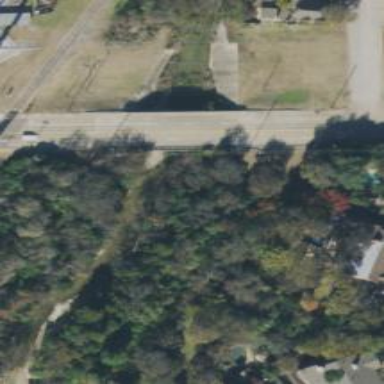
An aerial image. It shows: Tertiary road passing over bridge.